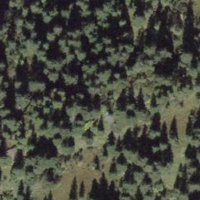
EUNIS habitat code: 32
Species observed at this site:
Anthocharis cardamines
Miramella alpina
Omocestus viridulus
Nucifraga caryocatactes
Turdus viscivorus
Colias croceus